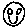
Label: smiley face